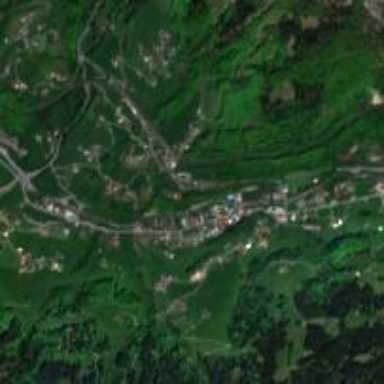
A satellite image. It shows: Village.